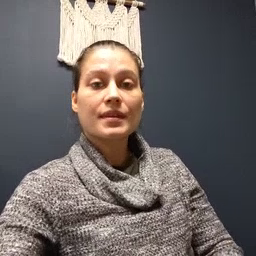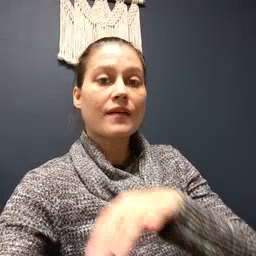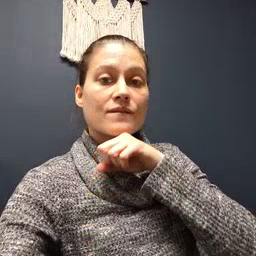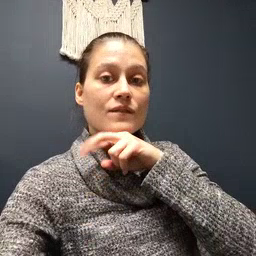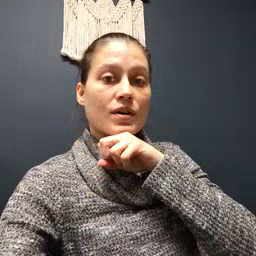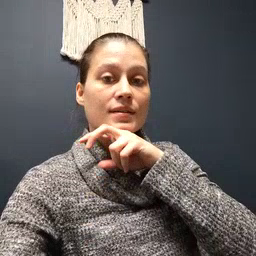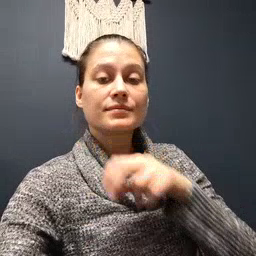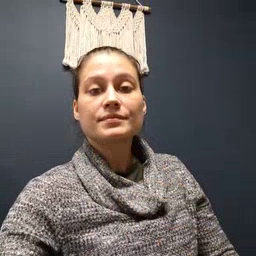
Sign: frog